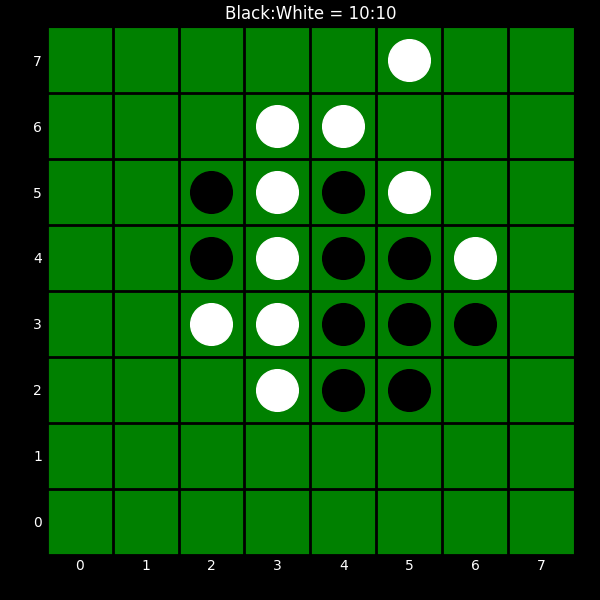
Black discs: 10
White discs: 10